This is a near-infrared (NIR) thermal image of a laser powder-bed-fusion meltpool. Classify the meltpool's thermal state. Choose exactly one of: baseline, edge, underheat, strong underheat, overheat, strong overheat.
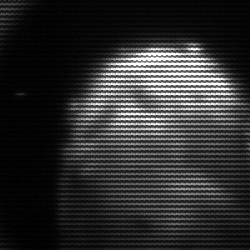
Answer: edge